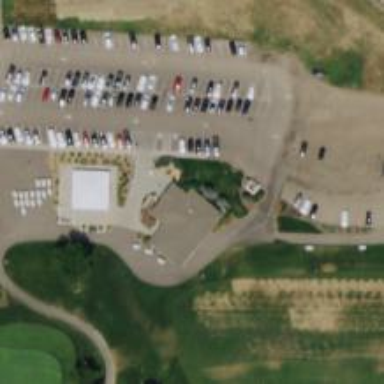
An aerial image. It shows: High-quality path for golf carts on grade 1 tracktype.